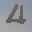
Label: 4